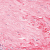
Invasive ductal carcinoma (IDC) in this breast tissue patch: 0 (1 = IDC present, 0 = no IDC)